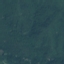
Label: Forest